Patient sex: F
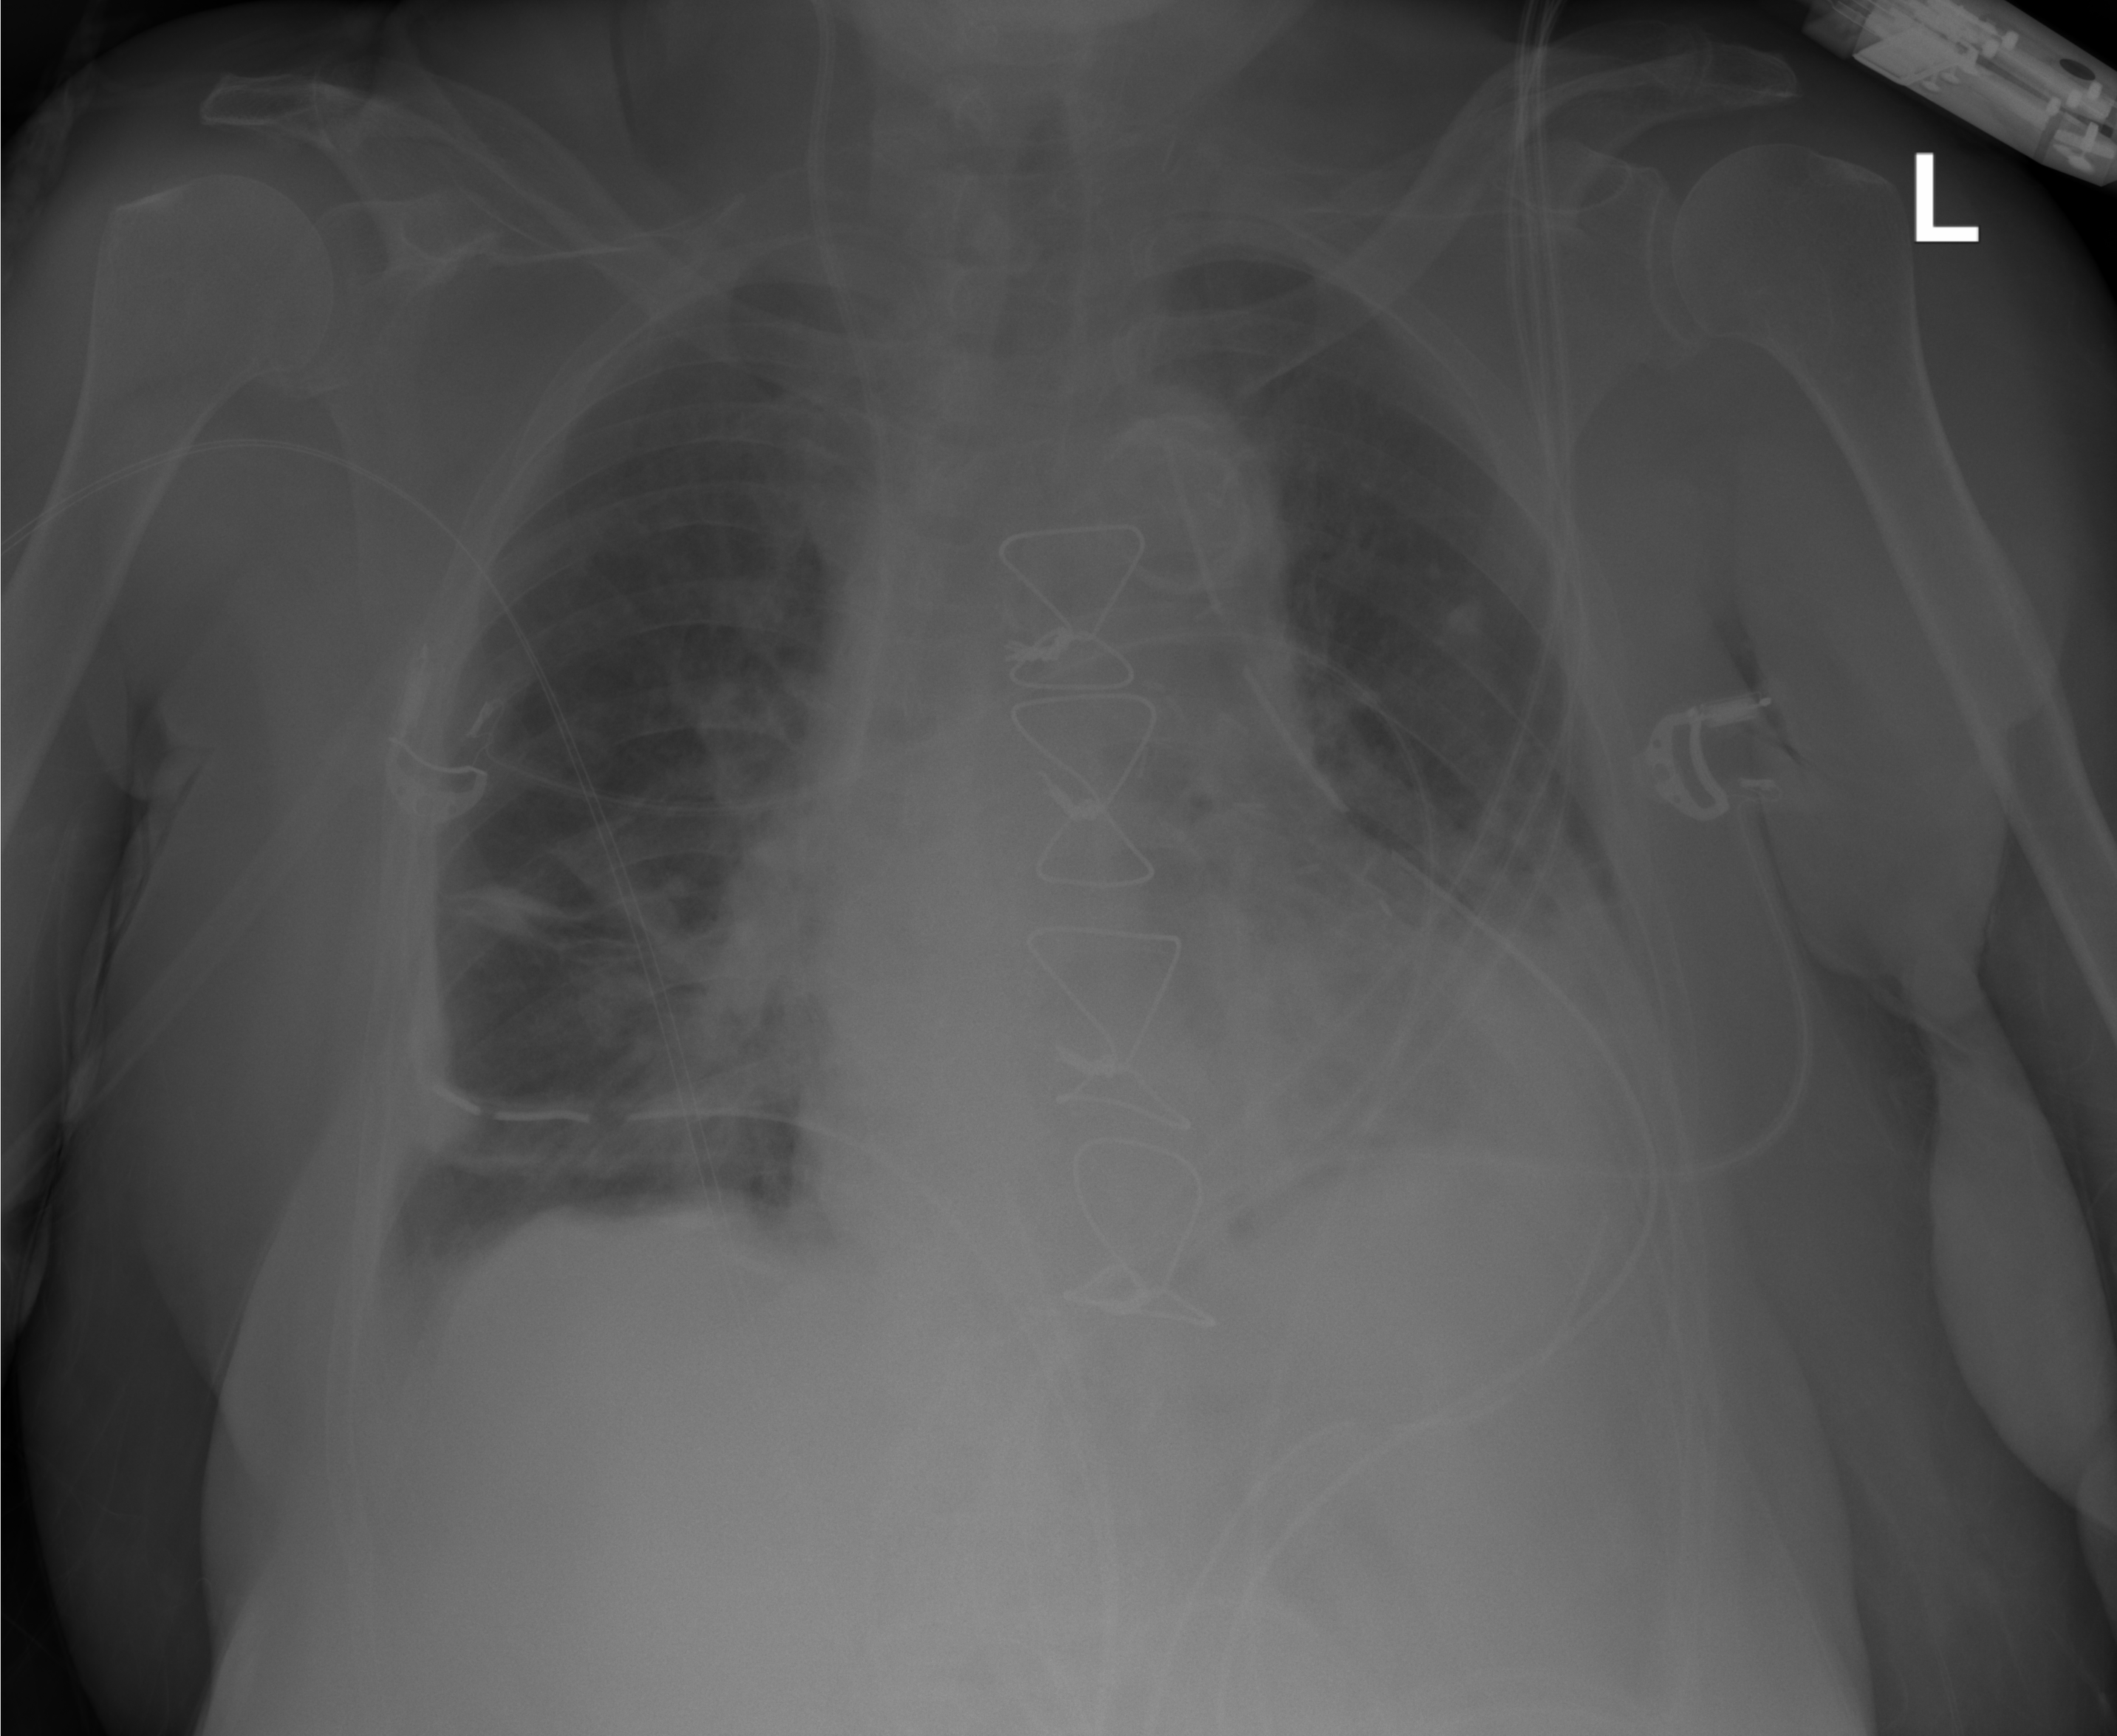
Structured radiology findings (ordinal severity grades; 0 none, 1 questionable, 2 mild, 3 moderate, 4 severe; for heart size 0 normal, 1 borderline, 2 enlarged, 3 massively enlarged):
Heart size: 2
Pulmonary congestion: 3
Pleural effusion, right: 2
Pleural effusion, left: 3
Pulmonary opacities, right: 2
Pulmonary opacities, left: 2
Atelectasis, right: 2
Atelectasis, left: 2